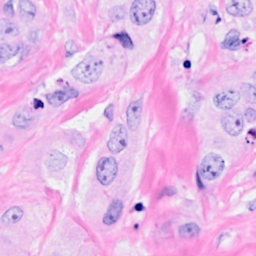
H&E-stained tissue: Breast